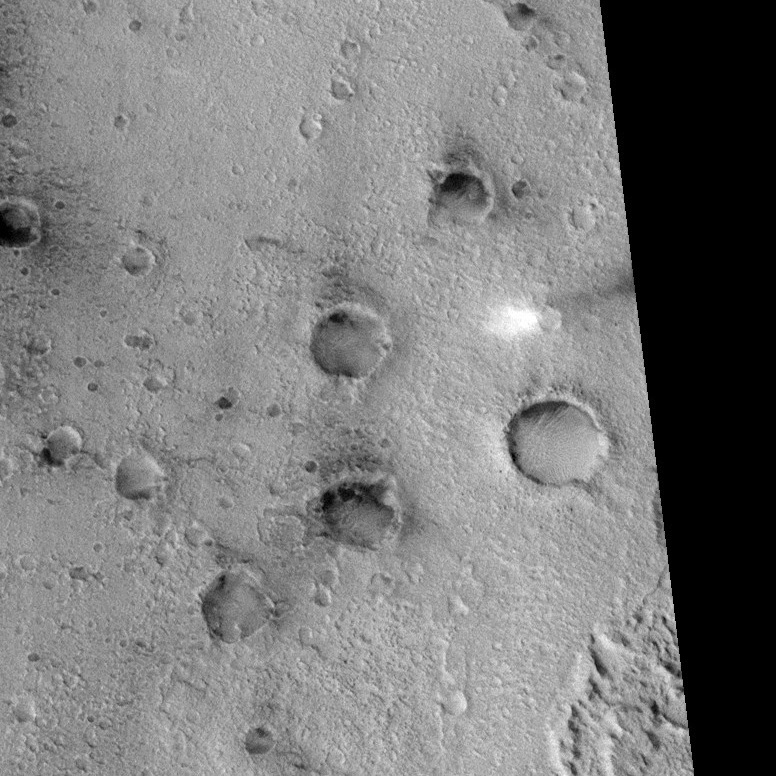
Label: dustdevil